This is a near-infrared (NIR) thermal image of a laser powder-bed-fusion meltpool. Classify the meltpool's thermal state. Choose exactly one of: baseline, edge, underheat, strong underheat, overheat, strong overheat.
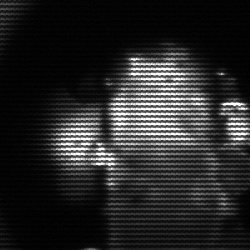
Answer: strong underheat